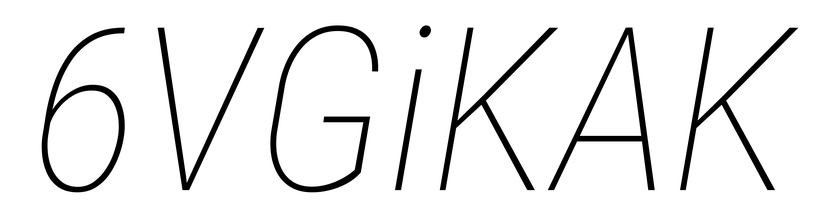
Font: Roboto-Italic_Condensed_Thin_Italic